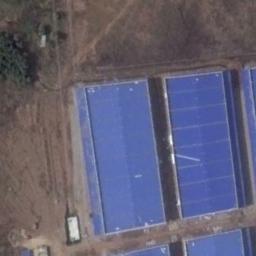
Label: industrial_area